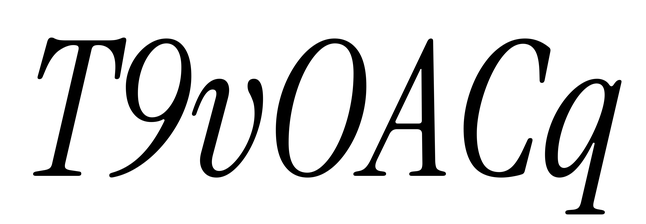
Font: InstrumentSerif-Italic